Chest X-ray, PA view. Patient: 50 years old, sex F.
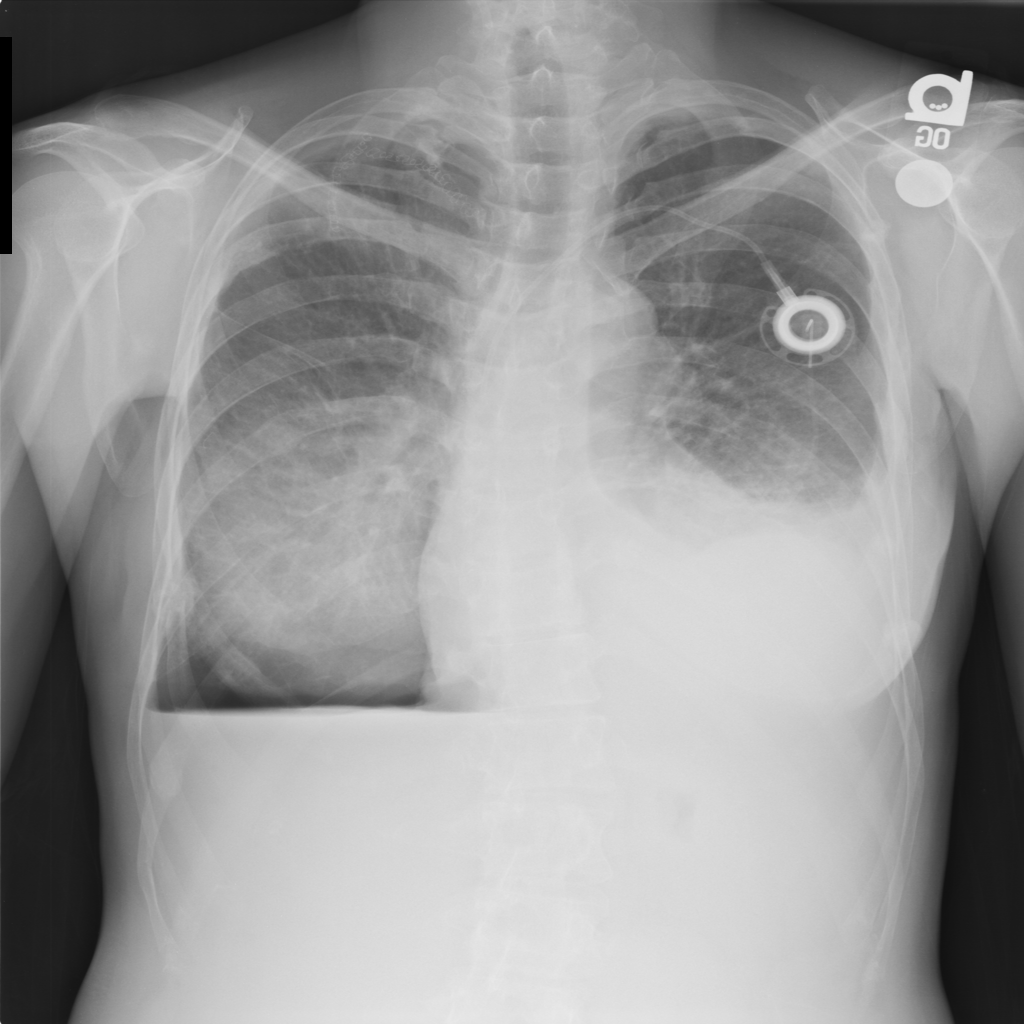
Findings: Pneumothorax